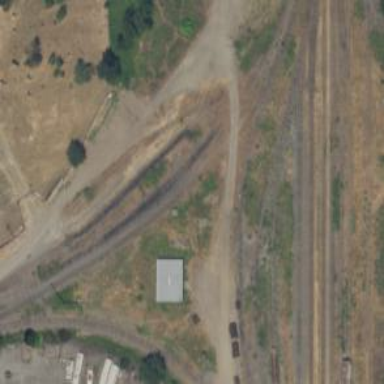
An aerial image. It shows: Railway siding with rails.